Question: I want a user to be able to do a search in the layout/table "Cages" and then click a button to run a script that will create a new record in a table called "CagesProtocolLineHistory" for each record in the found set.
Below is what I have so far which almost works but on go to original layout line it doesn't go to the next record, it goes to a record near the end. I.e., it's skipping some records.

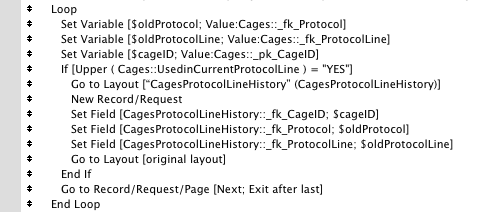
Answer: Yes, 'Go to Record[ first ]' before the loop will ensure that all records are copied. Otherwise, if the script starts at some record other than first, it will skip all records before this.
A couple of notes: FileMaker string comparison is case-insensitive by default, so you don't need to use 'Upper()' here. Also, in most cases it's simpler not to copy all data through variables, but pass a single key and copy other data via lookups.